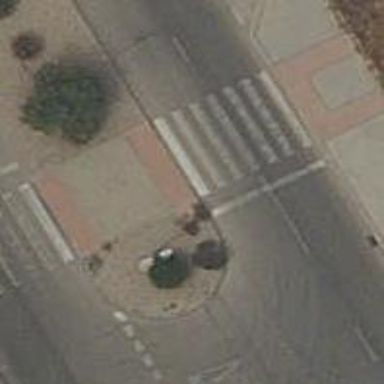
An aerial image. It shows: Zebra crossing on the road.